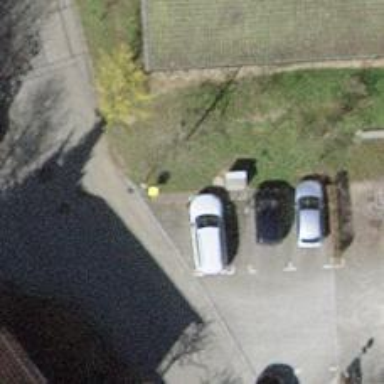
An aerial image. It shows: Post box is visible.